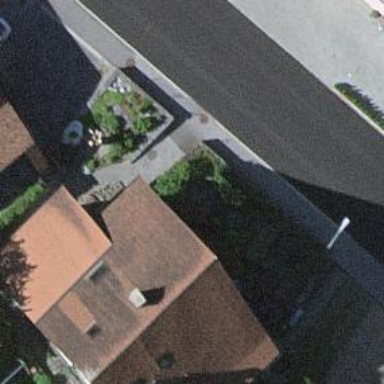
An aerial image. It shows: Retaining wall.